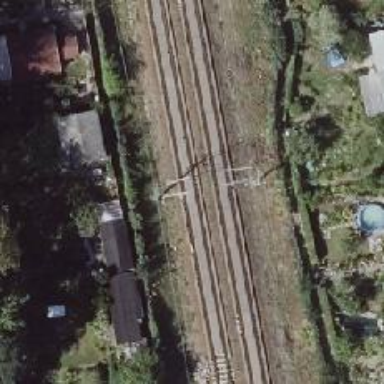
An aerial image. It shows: Railway track with contact line for electrification.